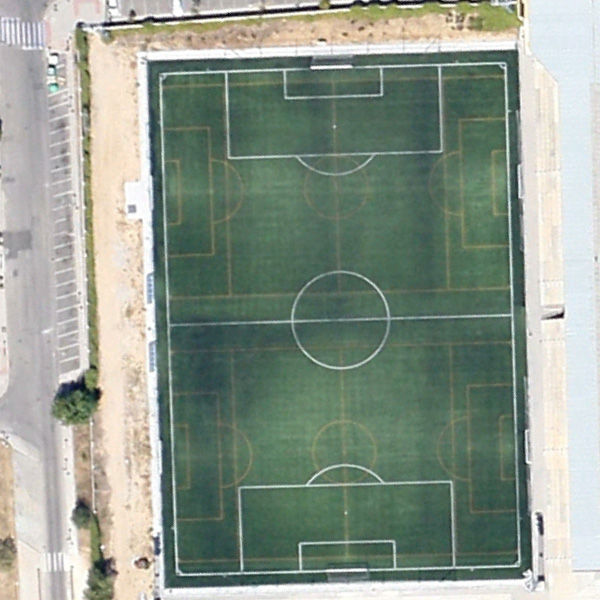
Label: Playground